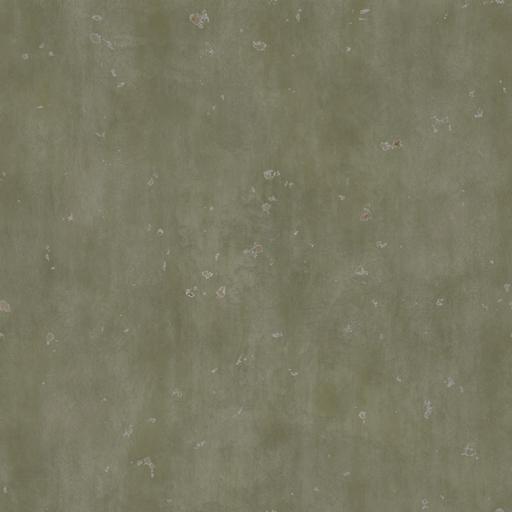
Tags: broken old paint painted plaster wall